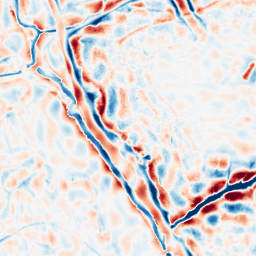
Category: wavelet
Decomposition family: wavelet_dwt
Decomposition parameters: wavelet: db8
level: 4
Upsampling method: linear_exact
Upsampling parameters: scale: 4
Upsampling scale: 4